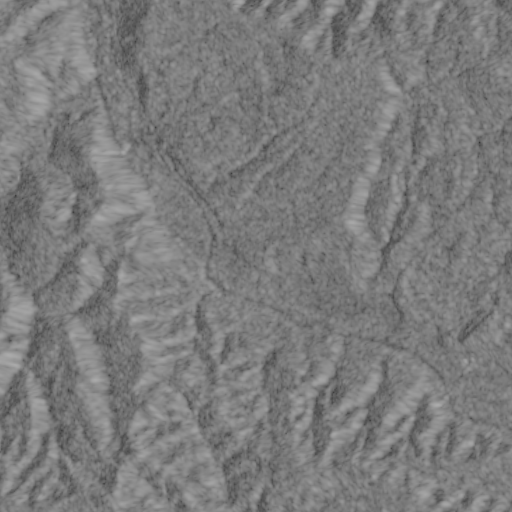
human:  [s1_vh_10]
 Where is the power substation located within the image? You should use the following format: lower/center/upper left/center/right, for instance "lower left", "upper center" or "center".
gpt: The power substation is located in the lower right of the image.
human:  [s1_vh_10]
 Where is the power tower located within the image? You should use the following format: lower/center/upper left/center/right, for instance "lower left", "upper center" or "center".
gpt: The power tower is located in the upper left of the image.
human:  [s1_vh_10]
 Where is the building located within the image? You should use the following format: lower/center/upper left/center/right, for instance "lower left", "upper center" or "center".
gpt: There is no building in the image.

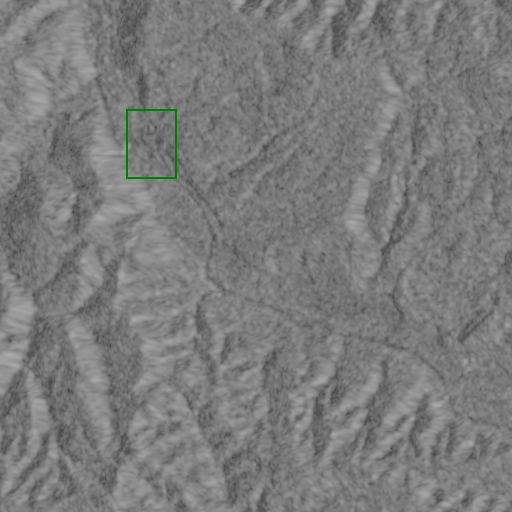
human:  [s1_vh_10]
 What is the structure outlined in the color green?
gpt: The structure outlined in green is a park.
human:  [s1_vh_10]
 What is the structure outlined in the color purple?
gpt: There is no purple outline.